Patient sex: M
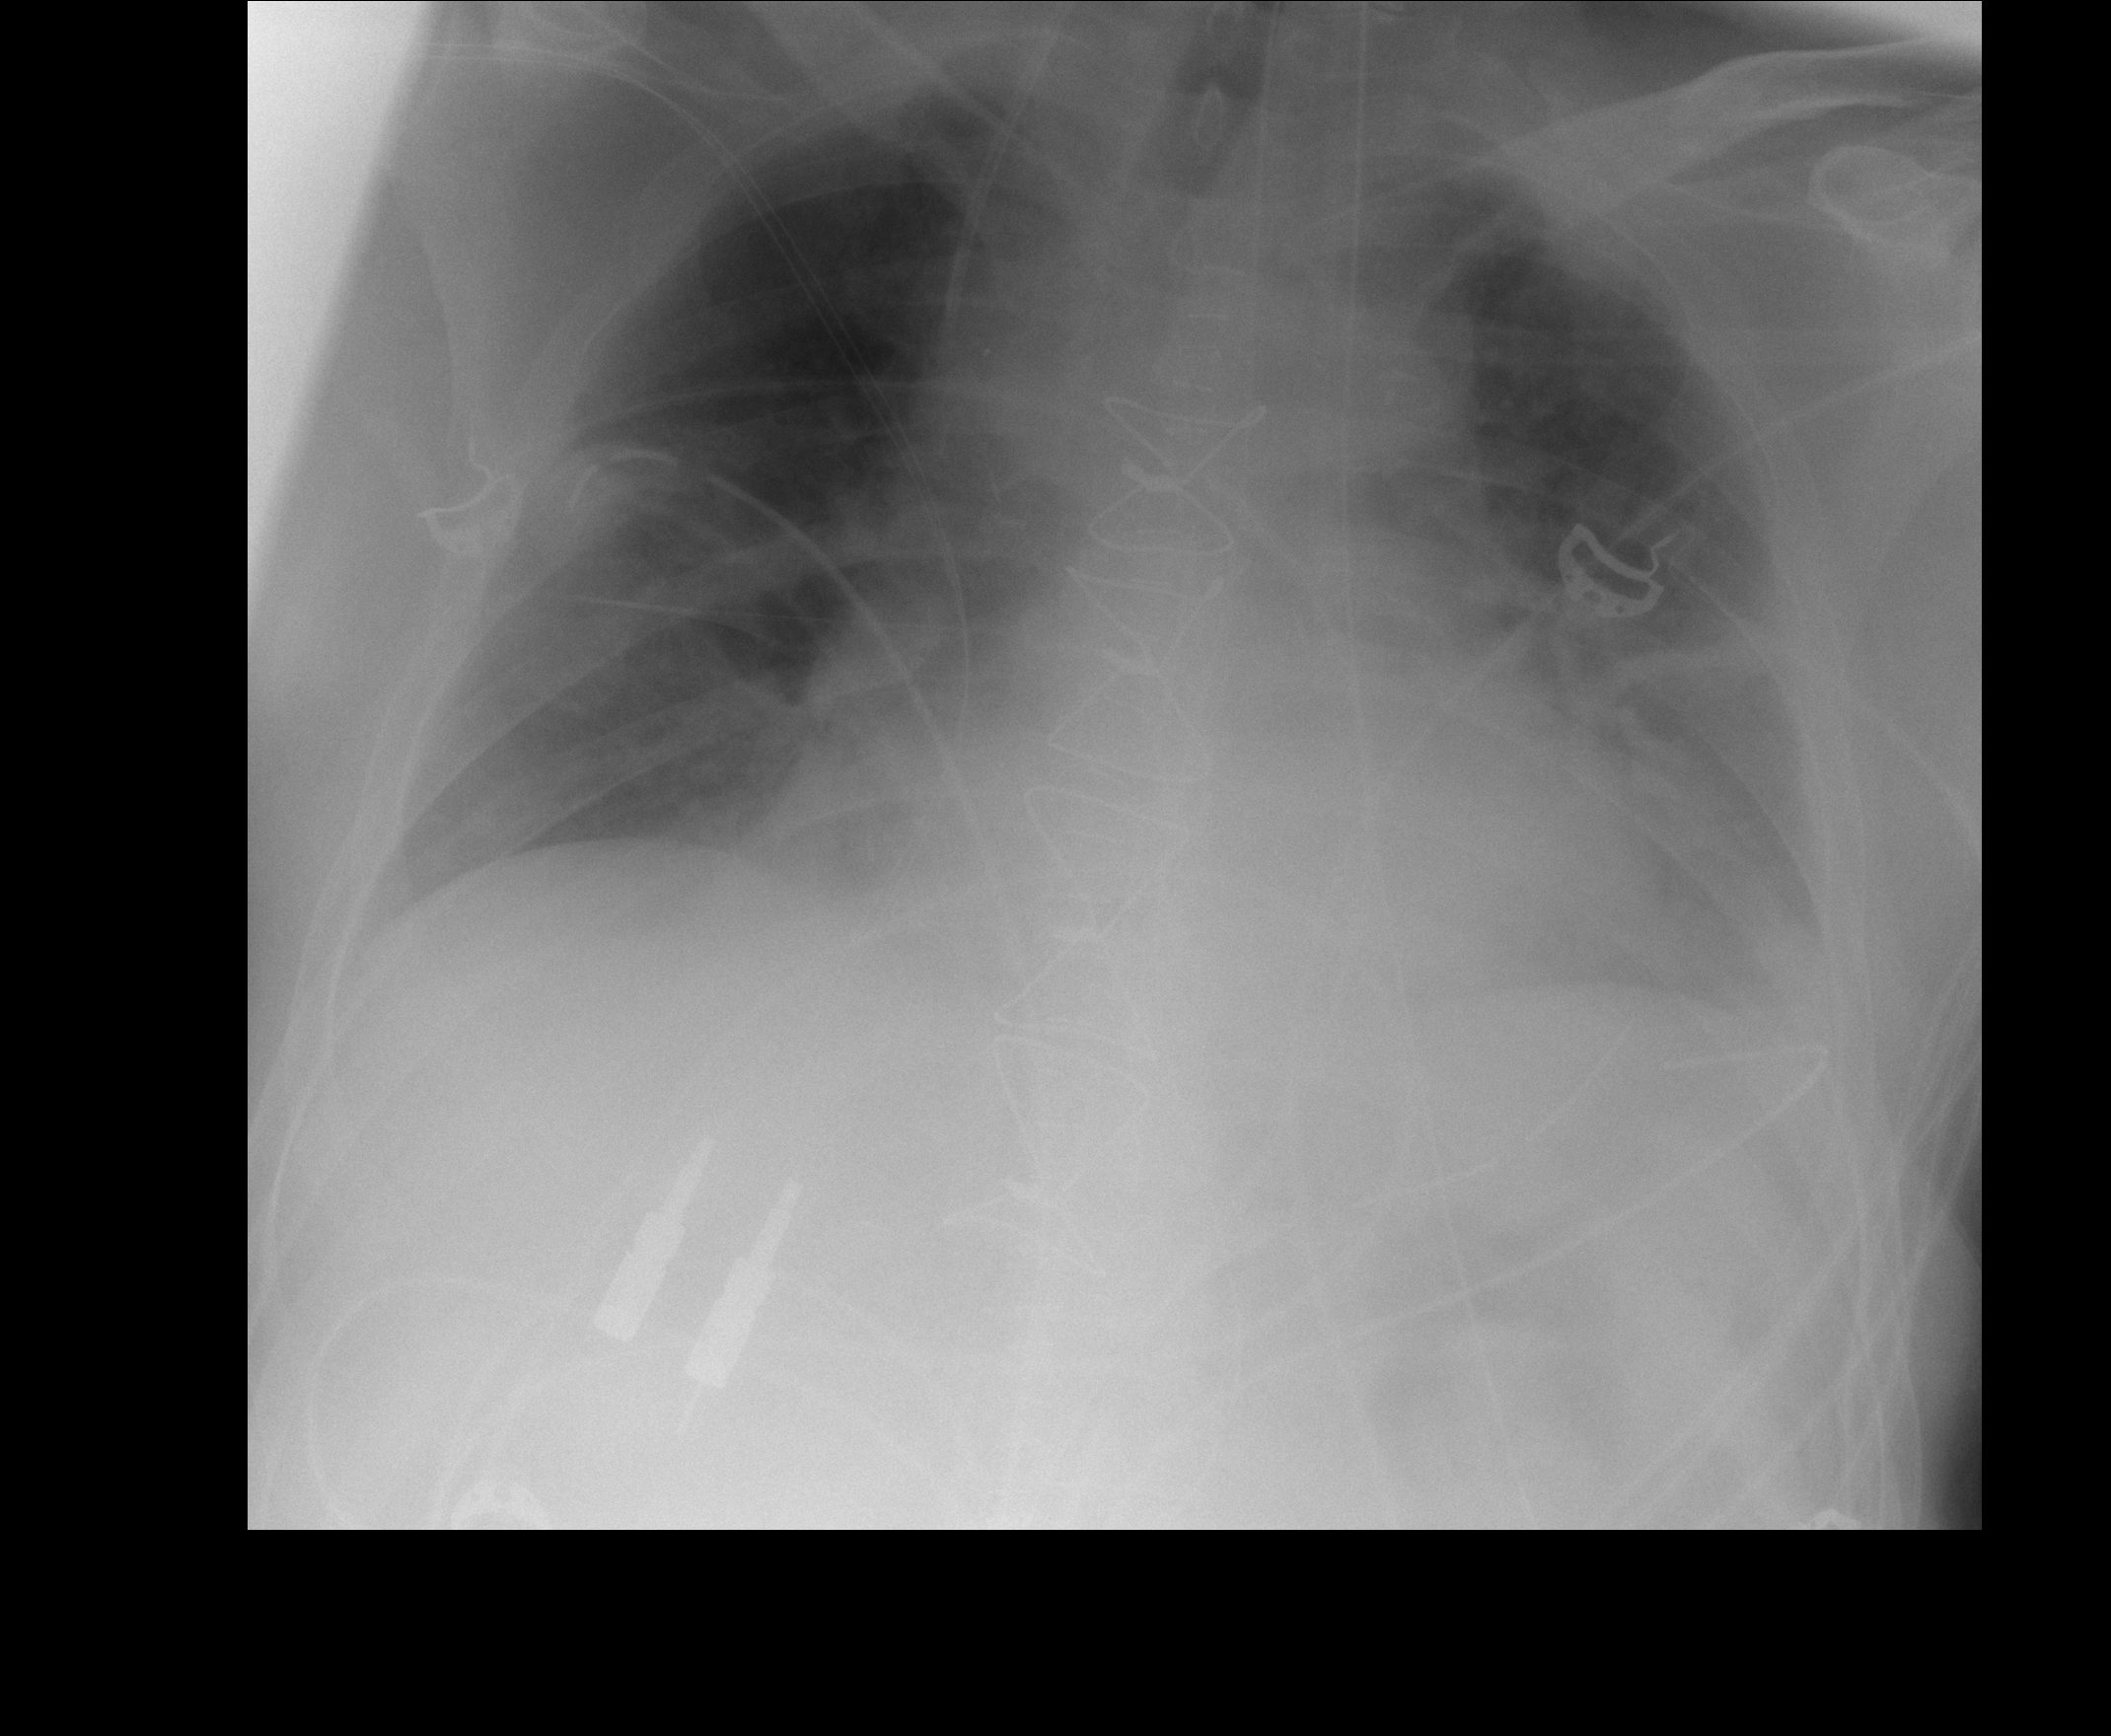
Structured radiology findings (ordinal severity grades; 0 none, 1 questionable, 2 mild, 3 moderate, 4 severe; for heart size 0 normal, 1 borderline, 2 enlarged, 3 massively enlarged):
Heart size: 1
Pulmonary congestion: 2
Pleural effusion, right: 0
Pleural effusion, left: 2
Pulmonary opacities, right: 0
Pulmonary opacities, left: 0
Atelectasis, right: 0
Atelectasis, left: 2